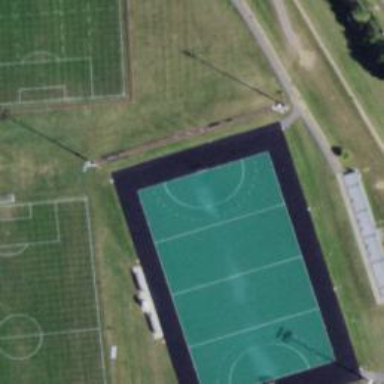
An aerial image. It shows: Pitch with artificial turf used for lacrosse and field hockey.